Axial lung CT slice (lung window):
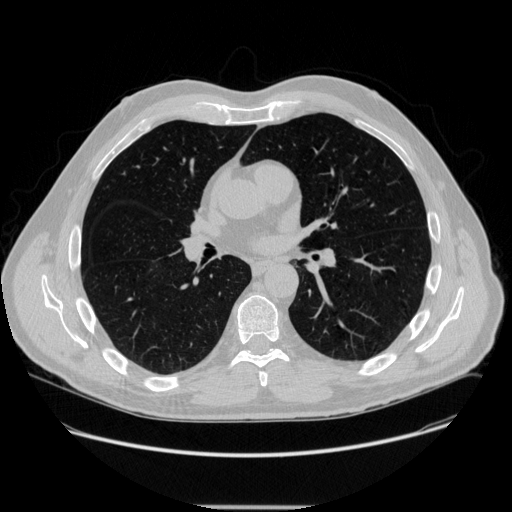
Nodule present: no